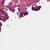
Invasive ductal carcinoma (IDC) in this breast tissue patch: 1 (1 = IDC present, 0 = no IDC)